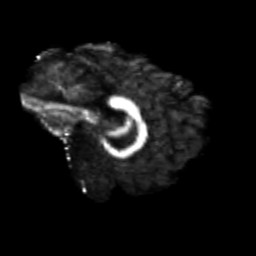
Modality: FA
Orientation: sagittal
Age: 24
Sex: male
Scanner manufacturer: siemens
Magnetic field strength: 3 T
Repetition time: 3.5 s
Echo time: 0.125 s